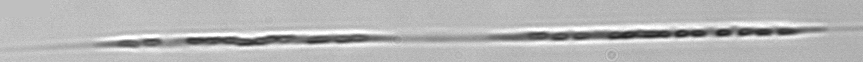
Label: Rhizosolenia